Question: here is my screenshot

in my activity.java
'''
btnSearchemail = (Button) findViewById(R.id.btnSearchemail);
txtSearchemail = (EditText) findViewById(R.id.txtSearchemail);
Searchemail = txtSearchemail.getText().toString();
txtFname = (TextView) findViewById(R.id.txtFname);
txtLname = (TextView) findViewById(R.id.txtLname);
btnSearchemail.setOnClickListener(new OnClickListener() {
public void onClick(View v) {
final ParseQuery<ParseObject> query = ParseQuery
.getQuery("account");
query.whereEqualTo("email", Searchemail);
query.findInBackground(new FindCallback<ParseObject>() {
public void done(List<ParseObject> results, ParseException e) {
if (e == null) {
// results contains a list of all the emails found
for (ParseObject x : results) {
String fname = x.getString("firstName");
String lname = x.getString("lastName");
}
// i replace it here this is edited/updated
txtFname.setText(fname);
txtLname.setText(lname);
} else {
// error
Toast.makeText(Sample.this.getApplicationContext(),
"error", Toast.LENGTH_LONG).show();
}
}
});
}
});
'''
I want to retrieve specific data according to email that I put in my edittext. nothing happens again when i click the button.
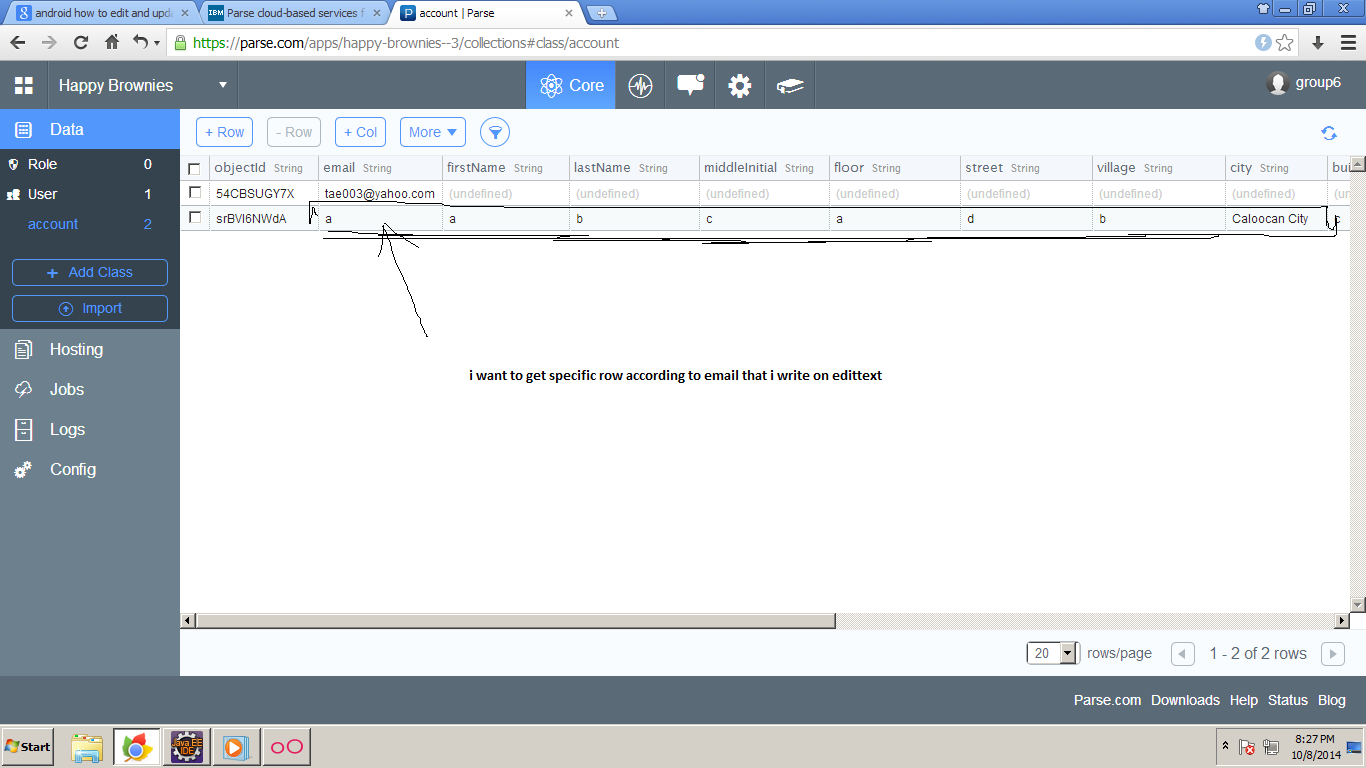
Answer: You'd need to call a query. Note this function is asynchronous. Documentation can be found <URL>.
'''
ParseQuery<ParseObject> query = ParseQuery.getQuery("account");
query.whereEqualTo("email", emailsave);
query.findInBackground(new FindCallback<ParseObject>() {
public void done(List<ParseObject> results, ParseException e) {
if (e == null) {
// results contains a list of all the emails found
for (ParseObject x : results) {
String fname = x.getString("firstName");
String lname = x.getString("lastName");
// Put breakpoint here and see what the variables contain
txtFname.setText(fname);
txtLname.setText(lanme)
}
} else {
// error
}
}
});
'''